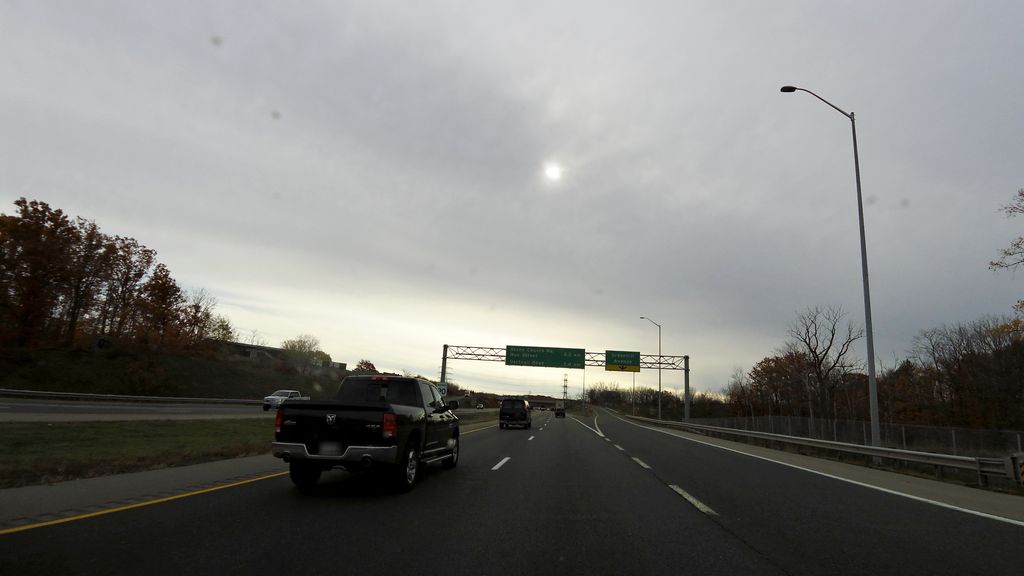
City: hamilton